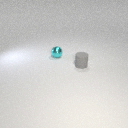
small gray rubber cylinder to the right of small cyan metal sphere